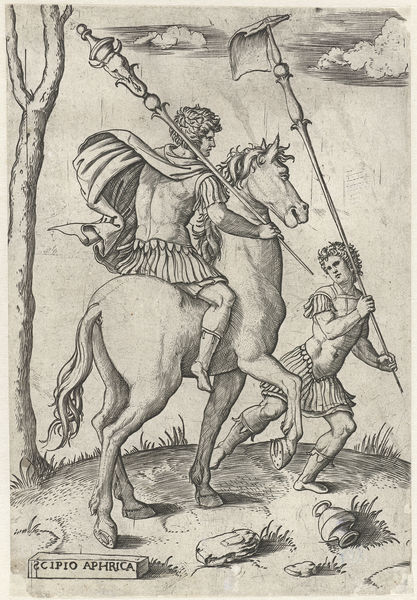
Titel: Romeinse generaals Scipio Africanus Maior te paard en Scipio Africanus Minor
Künstler: Marcantonio Raimondi
Standort: Amsterdam
Institution: Rijksmuseum
Schlagwörter: baum, felsen, himmel, licht, szene, gras, wiese, wolke, bibel, stein, tot, natur, kelch, mantel, pferd, reiter, krug, vase, hufe, stab, fahne, grafik, nautr, lanze, inschrift, druck, lithographie, schwarzweiß, ritter, ross, muskel, mittelalter, bible, en